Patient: sex M, age 61
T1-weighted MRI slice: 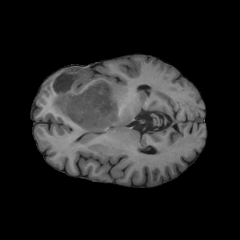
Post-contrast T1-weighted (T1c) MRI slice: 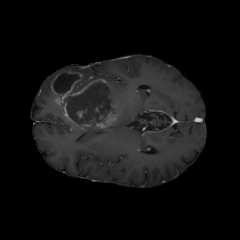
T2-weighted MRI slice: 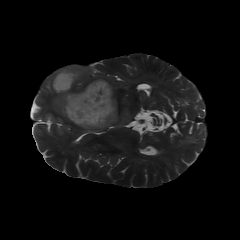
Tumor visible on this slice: yes
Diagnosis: Glioblastoma, IDH-wildtype
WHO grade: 4